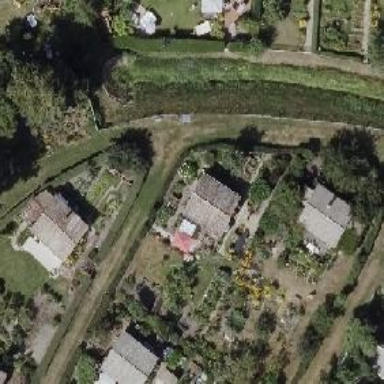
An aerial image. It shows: Fenced plot in the allotments area.